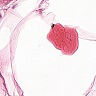
Metastatic tissue present: no